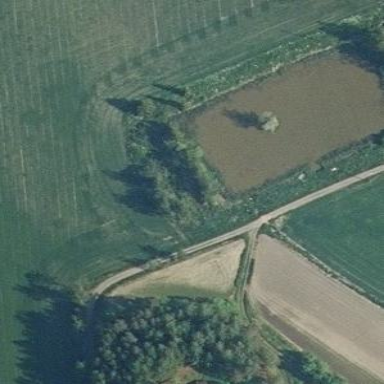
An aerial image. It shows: Serene pond surrounded by nature.